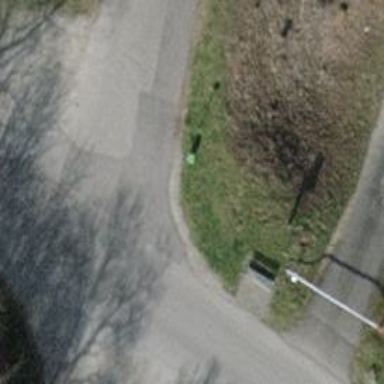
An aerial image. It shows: Bench.